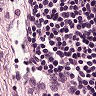
Metastatic tissue present: no